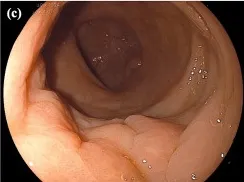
Colonoscopy image at diagnosis. And sigmoid colon.
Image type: endoscopy (gi_endoscopy)